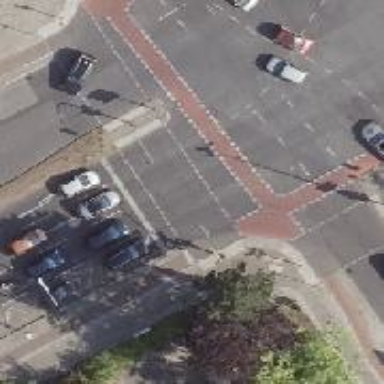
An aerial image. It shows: Crossing with traffic signals.